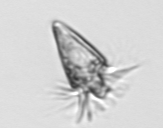
Label: Strombidium_tintinnodes